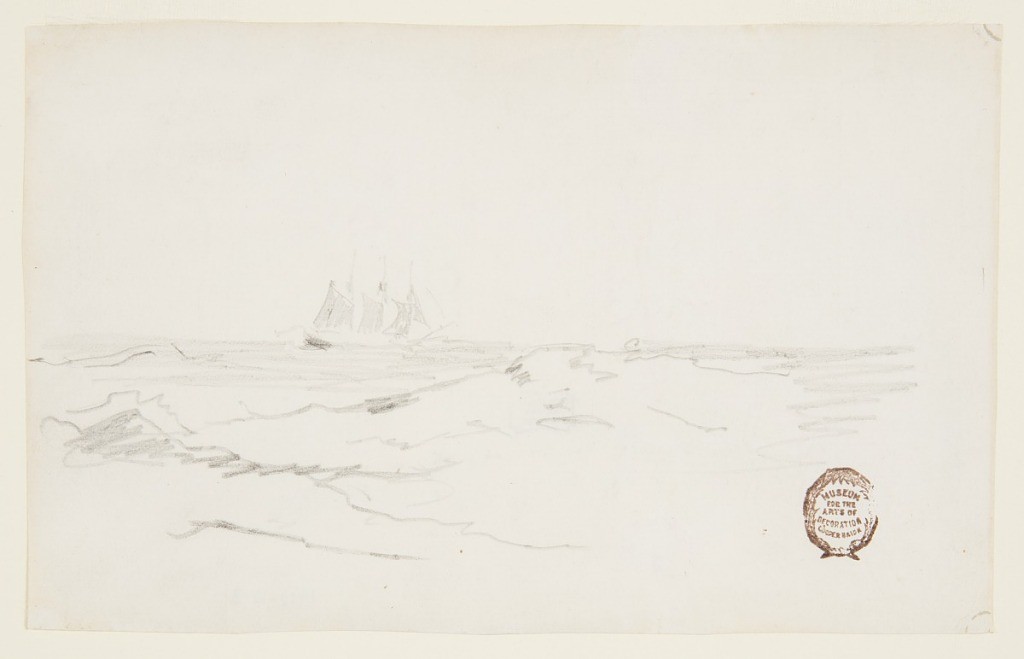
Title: Schooner Near a Rocky Coast
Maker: Winslow Homer, American, 1836–1910
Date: ca. 1880
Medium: Graphite on paper
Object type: Drawing
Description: Horizontal view from rocky shore out to sea, with three-masted schooner.